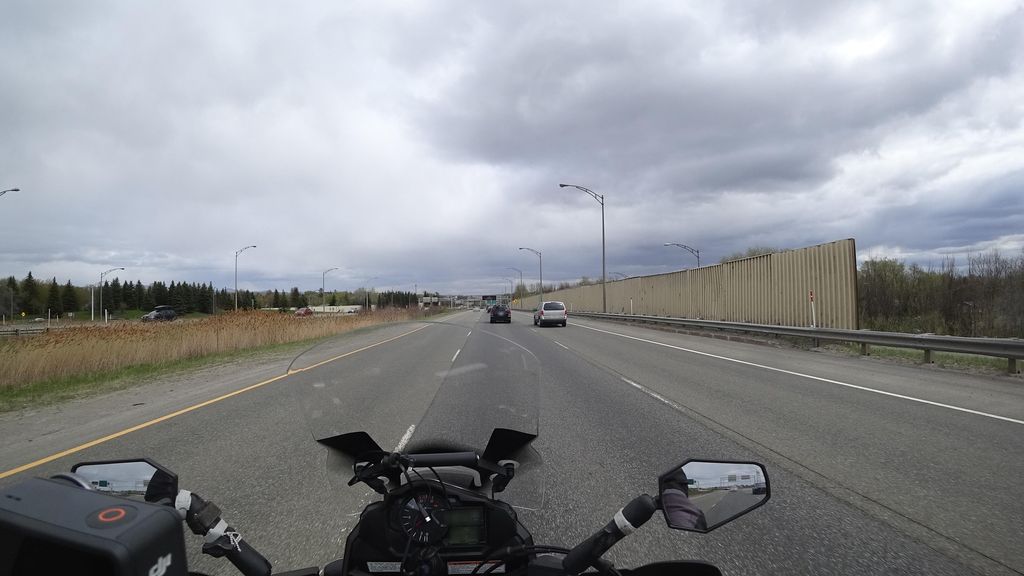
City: quebec_city